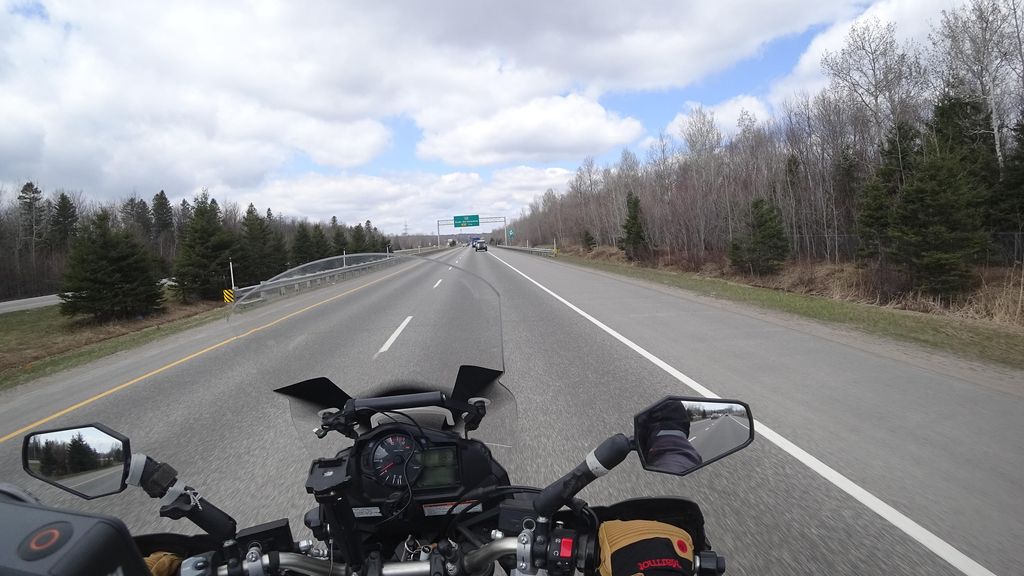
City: quebec_city